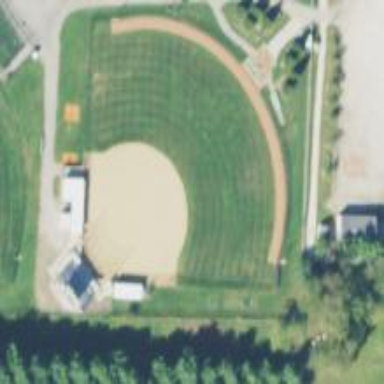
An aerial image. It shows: Baseball pitch for leisure and sports activities.